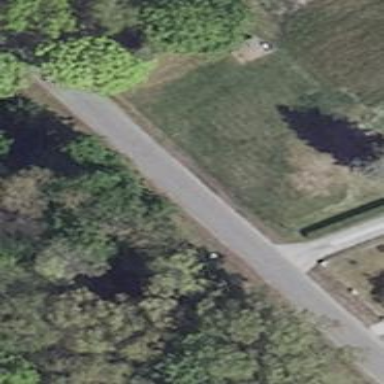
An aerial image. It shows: Residential road.